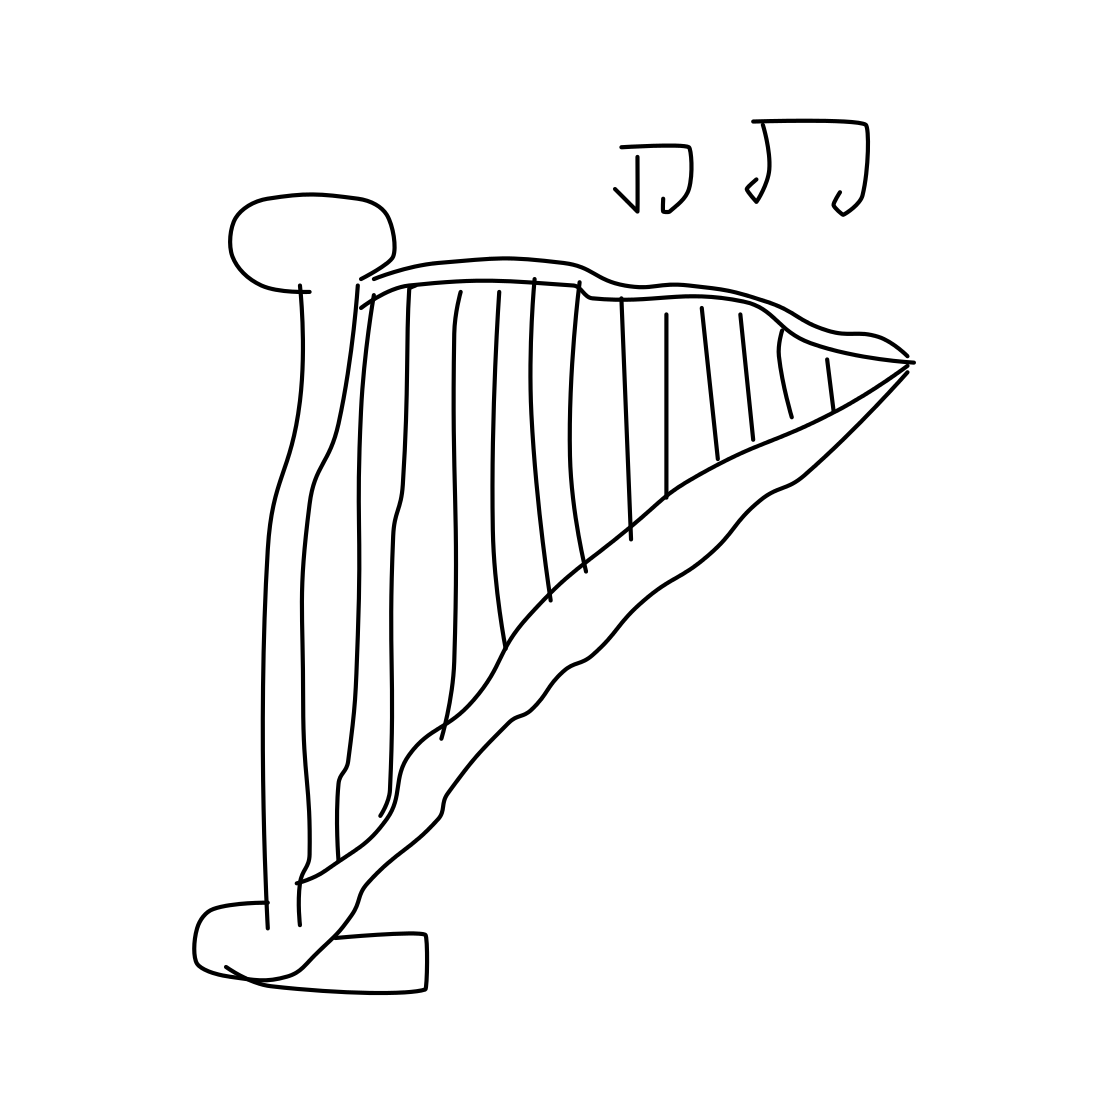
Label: harp